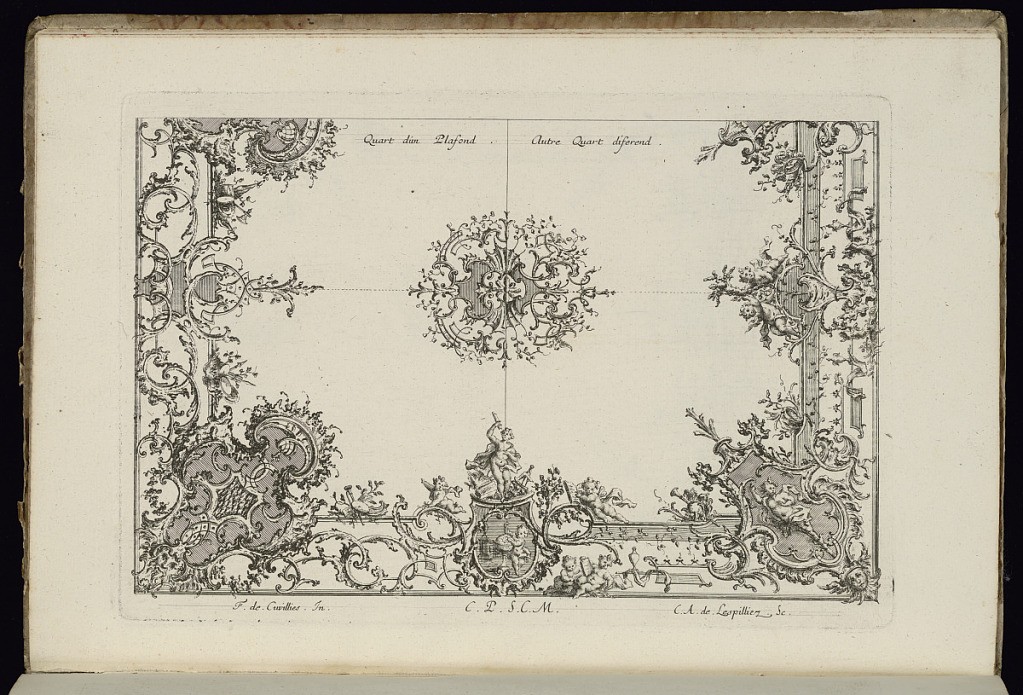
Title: Two Quarters of a Ceiling
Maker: François de Cuvilliés the Elder, Belgian, 1695 - 1768
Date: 1740–68
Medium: Etching and engraving on paper
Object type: Bound print
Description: Design for two quarters of a rocaille ceiling with alternate suggestions divided by a central rosette.